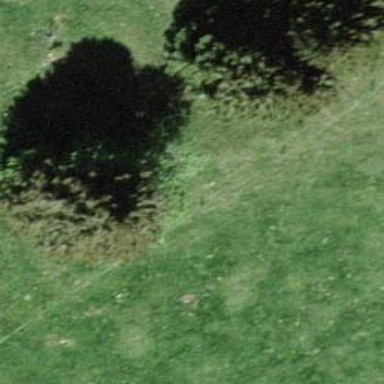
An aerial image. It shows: Needle-leaved tree in natural setting.